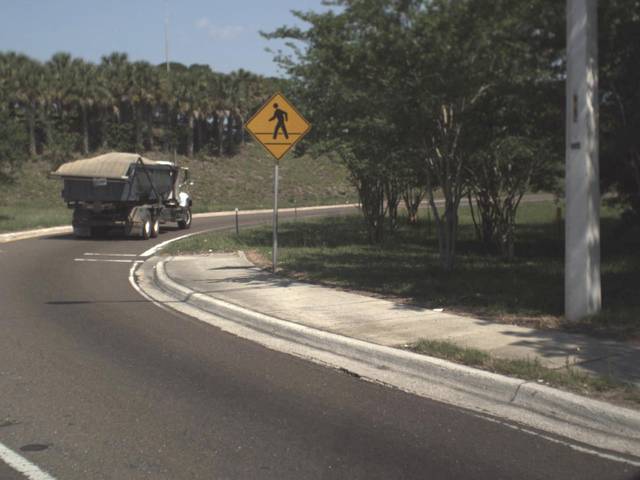
Region: United States
Coordinates: 30.248, -81.762